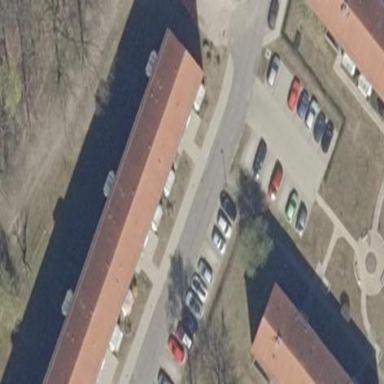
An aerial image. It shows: Parking available on the street side.